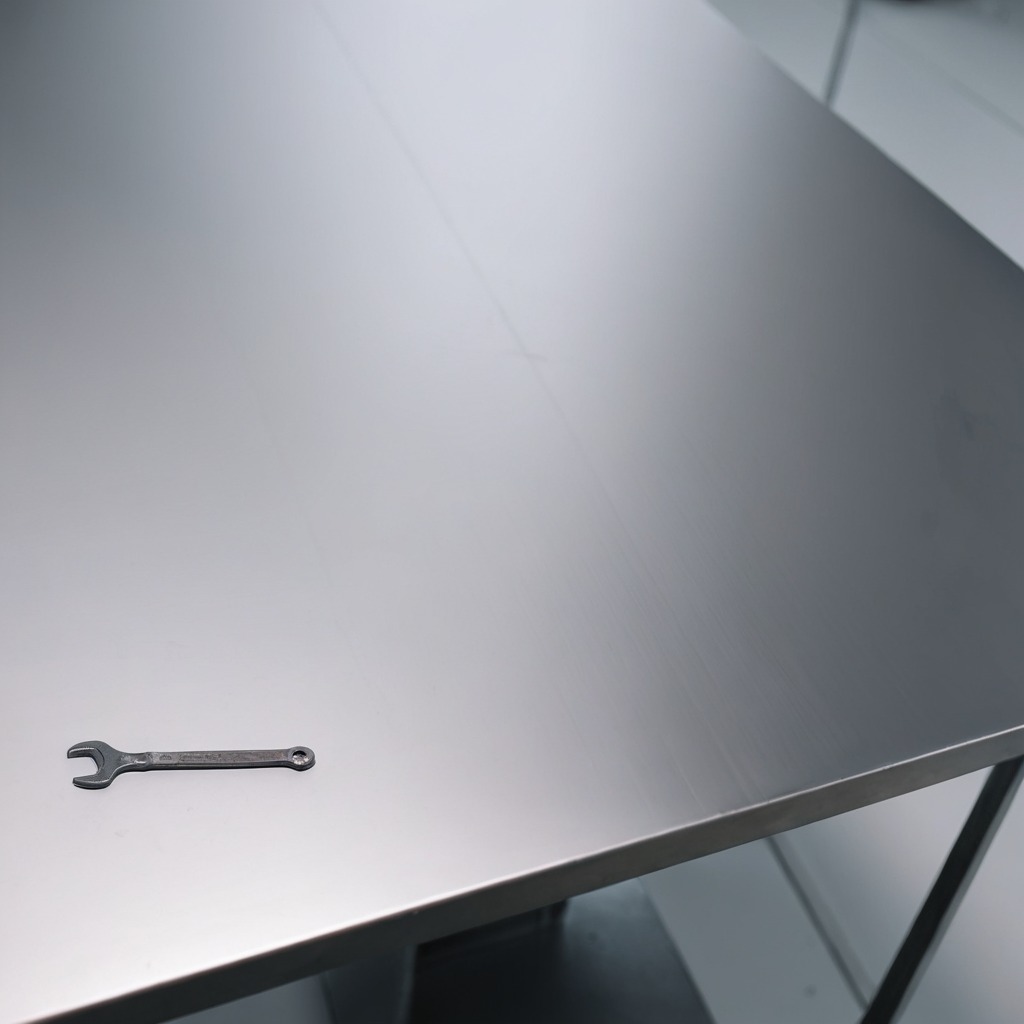
A wrench is lying on the stainless steel table in a high-end prototyping lab.